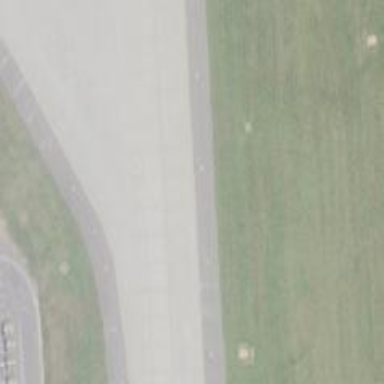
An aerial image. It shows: Image of taxiway at airport.